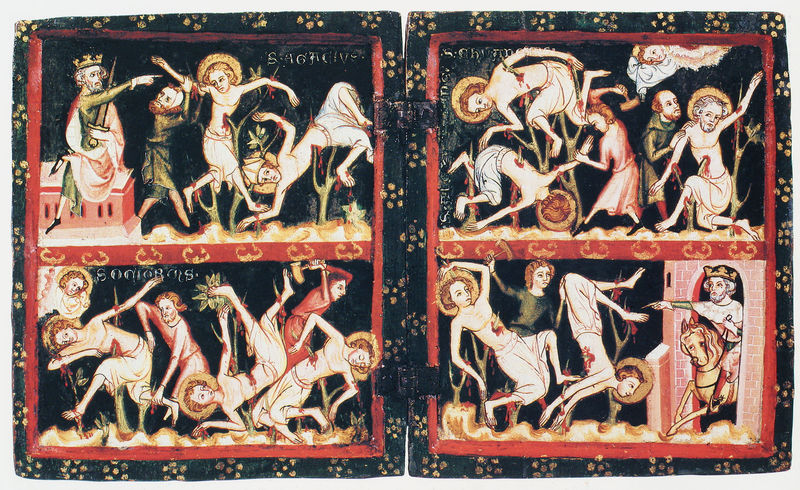
Titel: Diptychon mit der Marter der Zehntausend
Künstler: Kölnisch
Institution: Köln, Wallraf-Richartz-Museum
Schlagwörter: baum, gott, kampf, wunde, bäume, gelb, grün, menschen, holz, schwarz, haus, rot, bibel, mord, tod, tot, kirche, gold, krone, rosa, pferd, engel, schrift, mauer, schlacht, könig, nagel, vier, kreuz, altar, buchdeckel, heiligenschein, jesus, wunden, scharnier, hammer, leiden, dornen, tempel, heilige, märtyrer, heilig, tafelbild, christi, tymphanon, martyrer, heiler, passion, verurteilung, mahle, blud